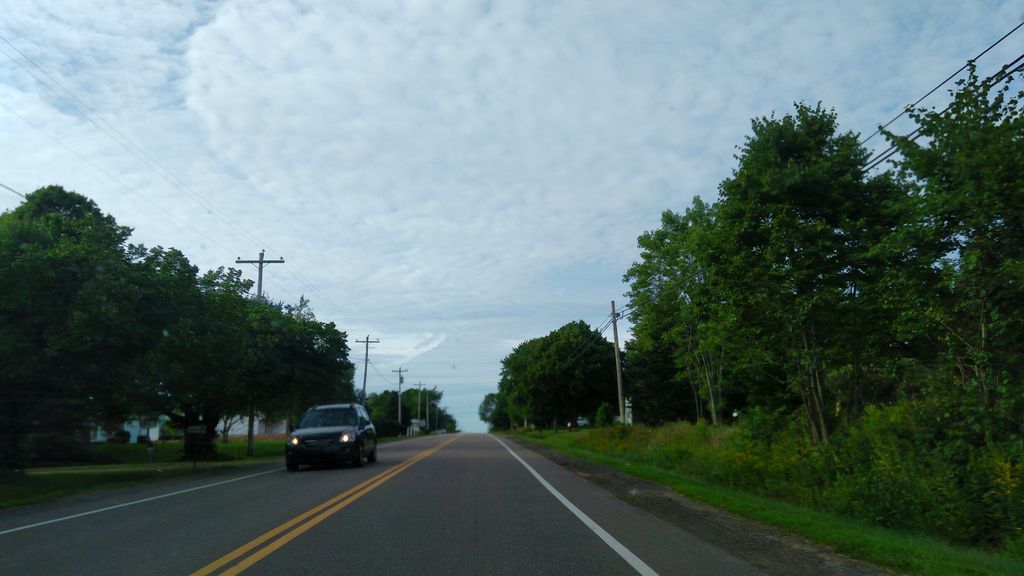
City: charlottetown